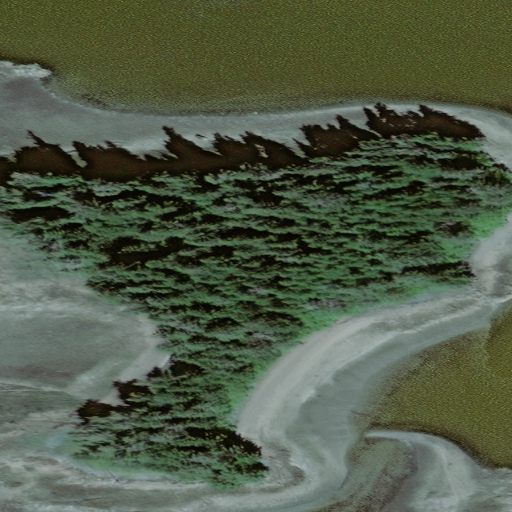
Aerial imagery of island in Alaska named Grief Island containing only unknown